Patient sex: M
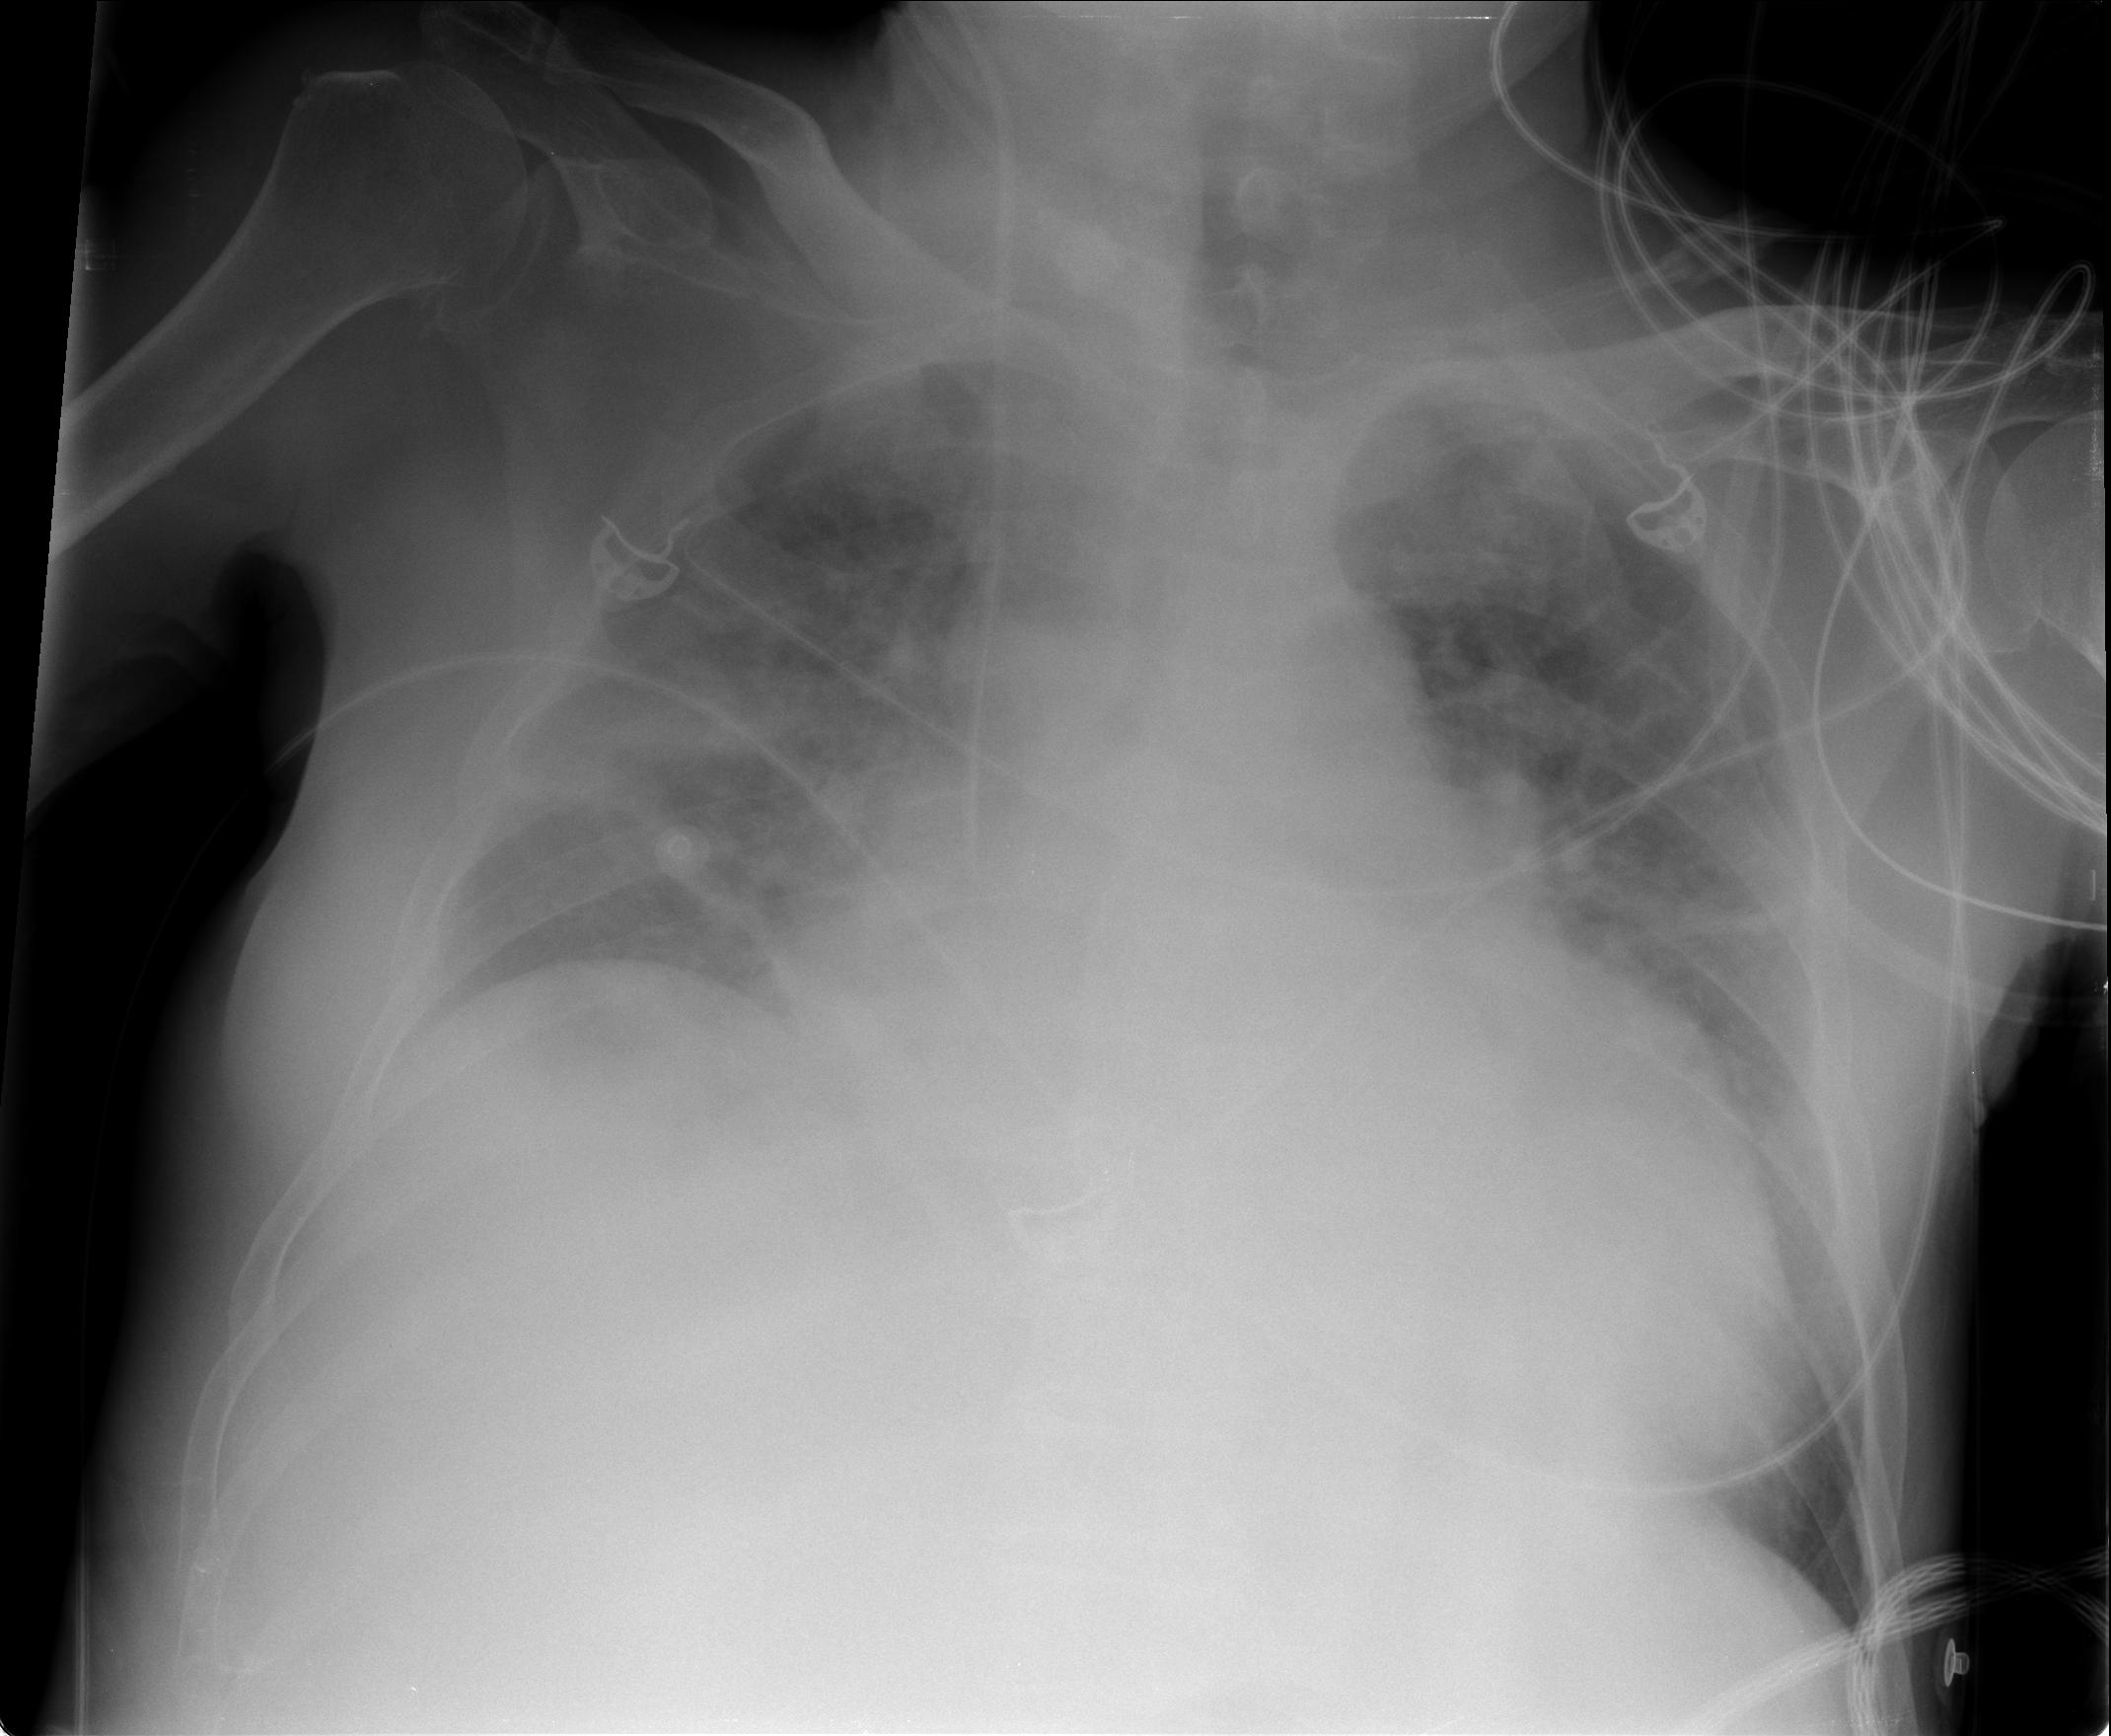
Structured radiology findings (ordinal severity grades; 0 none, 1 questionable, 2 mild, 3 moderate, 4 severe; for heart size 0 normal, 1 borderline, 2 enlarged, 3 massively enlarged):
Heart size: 2
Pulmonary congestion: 3
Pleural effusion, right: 3
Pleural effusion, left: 3
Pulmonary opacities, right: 2
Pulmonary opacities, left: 2
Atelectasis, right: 2
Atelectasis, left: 2